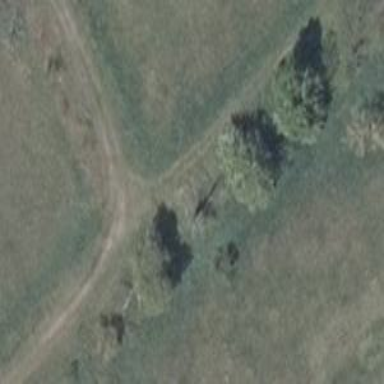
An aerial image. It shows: Grass track.